Question: I am writing a python program which plots data from a .csv file as a financial value versus a date with the format of month-day-year. One line represents an upper estimate of financial value, another the lower estimate and the third represents a mean estimate. I am trying to get the plot to fill in the area between the upper and lower estimates with red and overlay a black line representing the mean value. I can plot each data set as a line, but for some reason it is not letting me fill in the space between the upper and lower bounds with red. The plot below shows what the geometry looks like and I am trying to fill in the space between the red lines. When I run the code using the fill_between command I get the message "condition = ~(np.isfinite(a)). Can anyone spot where my problem is. I am adding a months worth of data points from the .csv file and the whole code to better understand the mechanics, or lack thereof.

'''
#!/usr/bin/python
import csv
import sys
import datetime
from pylab import *
from matplotlib.ticker import MaxNLocator
date = []
Median = []
Upper = []
Lower = []
inp = open('Checking.csv','rt')
try:
reader = csv.reader(inp)
for row in reader:
Init_Date = row[0]
if(Init_Date[0:3] == 'Jan'): Month = 1
elif(Init_Date[0:3] == 'Feb'): Month = 2
elif(Init_Date[0:3] == 'Mar'): Month = 3
elif(Init_Date[0:3] == 'Apr'): Month = 4
elif(Init_Date[0:3] == 'May'): Month = 5
elif(Init_Date[0:3] == 'Jun'): Month = 6
elif(Init_Date[0:3] == 'Jul'): Month = 7
elif(Init_Date[0:3] == 'Aug'): Month = 8
elif(Init_Date[0:3] == 'Sep'): Month = 9
elif(Init_Date[0:3] == 'Oct'): Month = 10
elif(Init_Date[0:3] == 'Nov'): Month = 11
else: Month = 12
day = Init_Date[4:6]
year = Init_Date[-3:-1]
Median.append(row[1])
Upper.append(row[2])
Lower.append(row[3])
dates = str(Month) + '/' + str(day).strip() + '/' + str(year)
date.append(datetime.datetime.strptime(dates,'%m/%d/%y'))
finally:
inp.close()
fig, plt = plt.subplots()
matplotlib.rc('xtick',labelsize=18)
matplotlib.rc('ytick',labelsize=18)
x = date
y = Median
y1 = Upper
y2 = Lower
plt.set_xlabel(r'$Date$',fontsize = 18)
plt.set_ylabel(r'$Y-Value$',fontsize = 18)
plt.plot(x, y1, color = 'red')
plt.plot(x, y2, color = 'red')
plt.fill_between(x,y2,y1,interpolate=True,color='red')
plt.plot(x, y, color = 'black')
plt.xaxis.set_major_locator(MaxNLocator(nbins = 12))
fig.savefig("Test.png")
'''
Test data
'''
Mar 2 2014 18339.1 18734.15 17944.05
Mar 3 2014 18280.33 18675.39 17885.26
Mar 4 2014 18220.61 18614.84 17826.39
Mar 5 2014 18160.77 18552.15 17769.39
Mar 6 2014 18100.92 18493.55 17708.28
Mar 7 2014 18042.18 18431.77 17652.59
Mar 8 2014 17983.51 18371.31 17595.71
Mar 9 2014 17577.67 17959.34 17196
Mar 10 2014 17517.87 17898.33 17137.42
Mar 11 2014 15956.97 16309.96 15603.98
Mar 12 2014 15403.36 15746.7 15060.03
Mar 13 2014 15344.04 15684.44 15003.65
Mar 14 2014 20731.34 21171.47 20291.2
Mar 15 2014 22986.67 23469.15 22504.18
Mar 16 2014 22926.7 23408.98 22444.42
Mar 17 2014 22867.46 23348.73 22386.19
Mar 18 2014 22541.08 23015.78 22066.39
Mar 19 2014 22481.86 22955.47 22008.25
Mar 20 2014 22420.94 22895.56 21946.32
Mar 21 2014 22361.48 22832.68 21890.28
Mar 22 2014 22301.09 22771.64 21830.53
Mar 23 2014 21972.47 22435.43 21509.52
Mar 24 2014 21913.41 22376.04 21450.77
Mar 25 2014 21251.91 21701.94 20801.88
Mar 26 2014 21192.85 21642.57 20743.12
Mar 27 2014 21133.16 21582 20684.31
Mar 28 2014 21074.7 21521.39 20628.01
Mar 29 2014 21014.04 21461.03 20567.05
Mar 30 2014 24122.28 24627.21 23617.35
Mar 31 2014 24063.07 24566.59 23559.55
'''
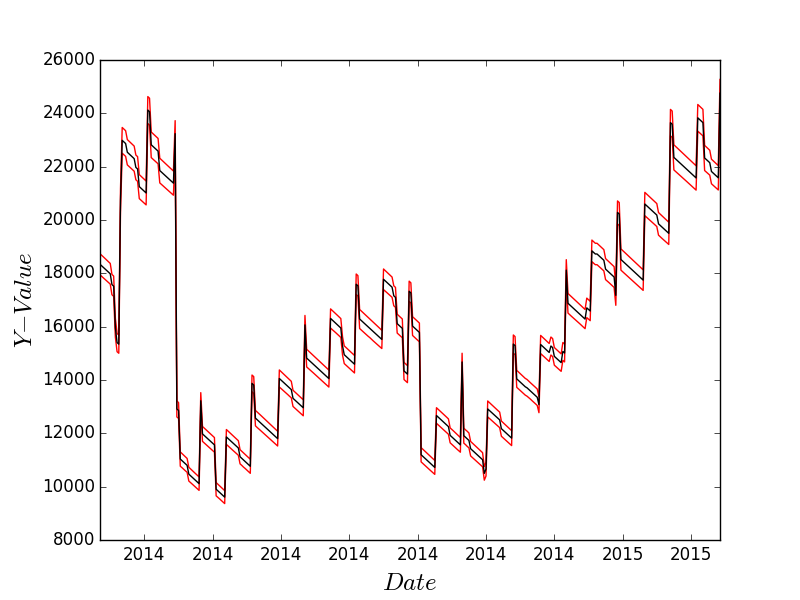
Answer: The error is caused by the data passed to 'fill_between' being of a 'string' type. If you you 'print' the 'y', 'y1' and 'y2' variables just before the plot you can see the problem:
'''
>>> print(y)
['18339.1', '18280.33', '18220.61', '18160.77', '18100.92', '18042.18', '17983.51', '17577.67', '17517.87', '15956.97', '15403.36', '15344.04', '20731.34', '22986.67', '22926.7', '22867.46', '22541.08', '22481.86', '22420.94', '22361.48', '22301.09', '21972.47', '21913.41', '21251.91', '21192.85', '21133.16', '21074.7', '21014.04', '24122.28', '24063.07']
>>> print(y1)
['18734.15', '18675.39', '18614.84', '18552.15', '18493.55', '18431.77', '18371.31', '17959.34', '17898.33', '16309.96', '15746.7', '15684.44', '21171.47', '23469.15', '23408.98', '23348.73', '23015.78', '22955.47', '22895.56', '22832.68', '22771.64', '22435.43', '22376.04', '21701.94', '21642.57', '21582', '21521.39', '21461.03', '24627.21', '24566.59']
>>> print(y2)
['17944.05', '17885.26', '17826.39', '17769.39', '17708.28', '17652.59', '17595.71', '17196', '17137.42', '15603.98', '15060.03', '15003.65', '20291.2', '22504.18', '22444.42', '22386.19', '22066.39', '22008.25', '21946.32', '21890.28', '21830.53', '21509.52', '21450.77', '20801.88', '20743.12', '20684.31', '20628.01', '20567.05', '23617.35', '23559.55']
'''
The solution is to convert these to a numeric type (e.g. 'float') before plotting. The easiest place is where you are constructing your lists:
'''
Median.append( float(row[1]) )
Upper.append( float(row[2]) )
Lower.append( float(row[3]) )
'''
Now 'fill_between' will work as expected and your script will produce the following plot: